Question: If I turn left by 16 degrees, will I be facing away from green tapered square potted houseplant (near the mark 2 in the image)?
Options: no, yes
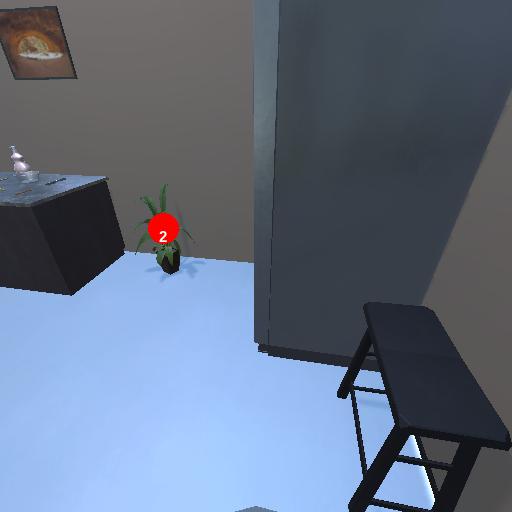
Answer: no